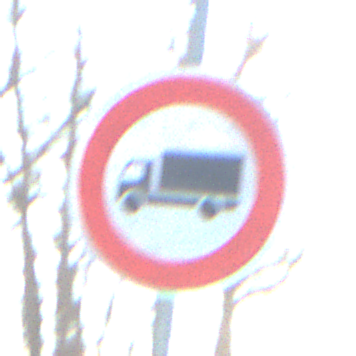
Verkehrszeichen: VerbotFuerKraftfahrzeugeUeberDreiKommaFuenfTonnen
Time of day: MorningAfternoon
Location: Outdoor (Nature)
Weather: Clear
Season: Winter
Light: Natural